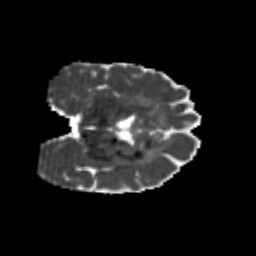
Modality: MD
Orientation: coronal
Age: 23
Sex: female
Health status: healthy
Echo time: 0.074 s